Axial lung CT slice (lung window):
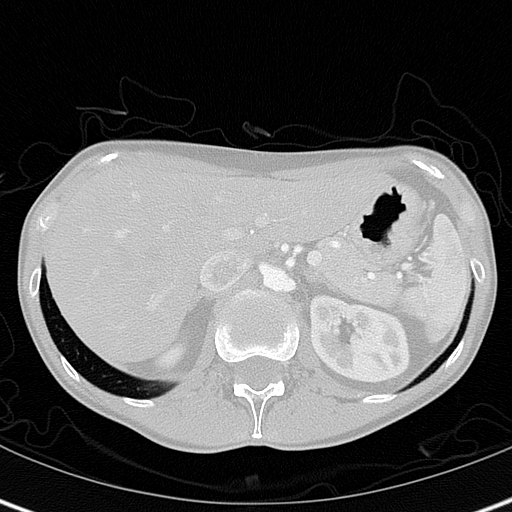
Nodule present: no